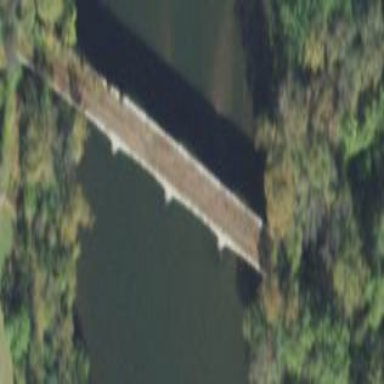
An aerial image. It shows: Man-made bridge.